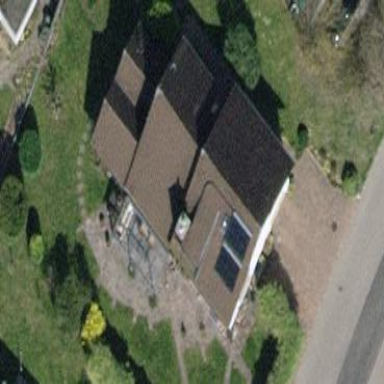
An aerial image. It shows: Detached building.